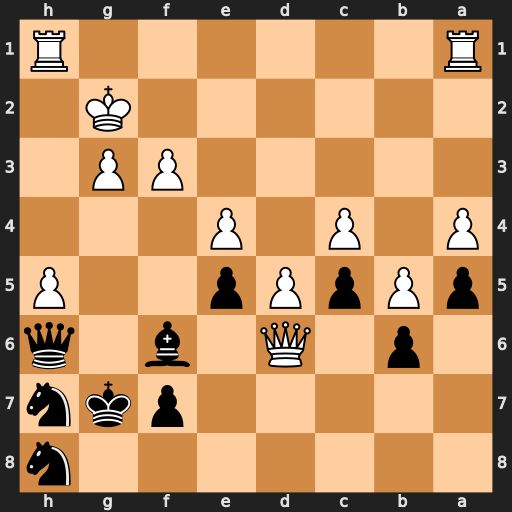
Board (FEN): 7n/5pkn/1p1Q1b1q/pPpPp2P/P1P1P3/5PP1/6K1/R6R
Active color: b
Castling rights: -
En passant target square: -
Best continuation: Qd2+ Kh3 Ng5+ Kg4 Qe2 Raf1 Nxf3 h6+ Kg6 Rxf3 Qxe4+ Kh3 Qxf3